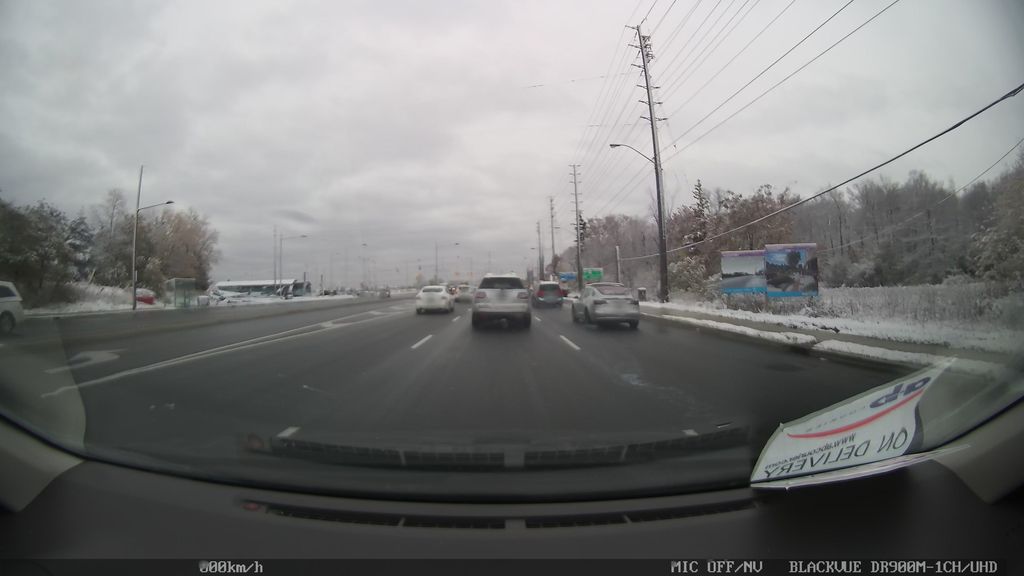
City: toronto